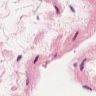
Metastatic tissue present: no